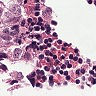
Metastatic tissue present: yes